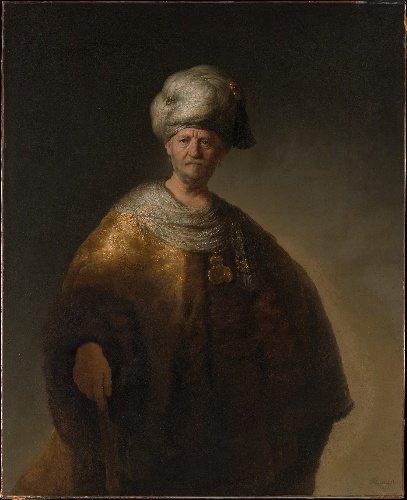
Title: Man in a Turban
Artist: Rembrandt (Rembrandt van Rijn)
Artist bio: Dutch, Leiden 1606–1669 Amsterdam
Date: 1632
Object type: Painting
Classification: Paintings
Medium: Oil on canvas
Dimensions: 60 1/8 x 43 3/4in. (152.7 x 111.1cm)
Department: European Paintings
Credit line: Bequest of William K. Vanderbilt, 1920
Accession year: 1920
Repository: Metropolitan Museum of Art, New York, NY
Tags: Men|Portraits